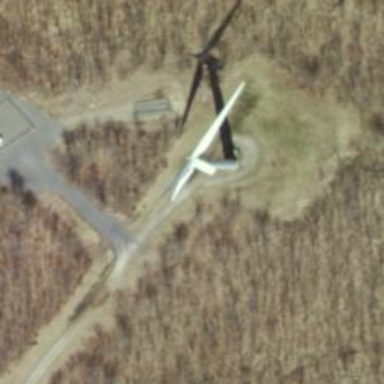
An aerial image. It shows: Wind turbine generator that utilizes wind as its source for generating electricity. It is of the horizontal axis type.